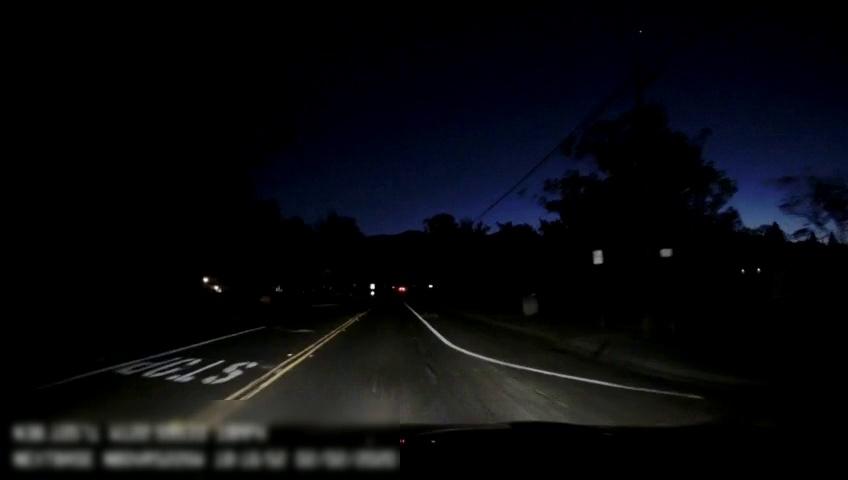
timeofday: Night
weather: Other
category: Drivable Space
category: Lanes | Alternate Lane
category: Lanes | Alternate Lane
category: Lanes | Opposite Lane